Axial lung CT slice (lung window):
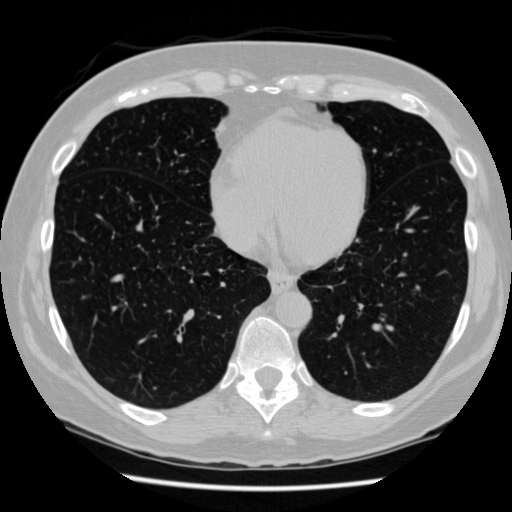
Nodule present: no